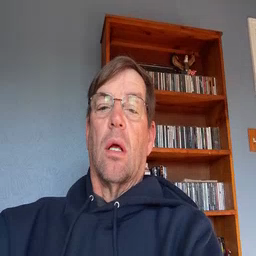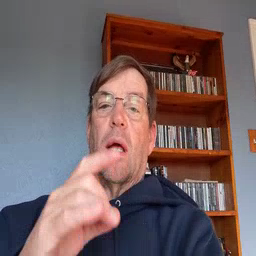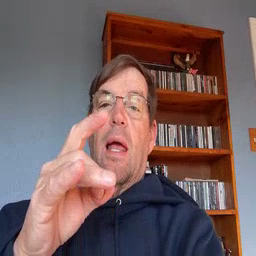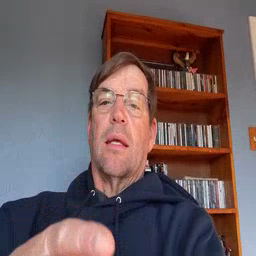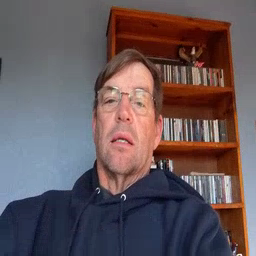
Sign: hate